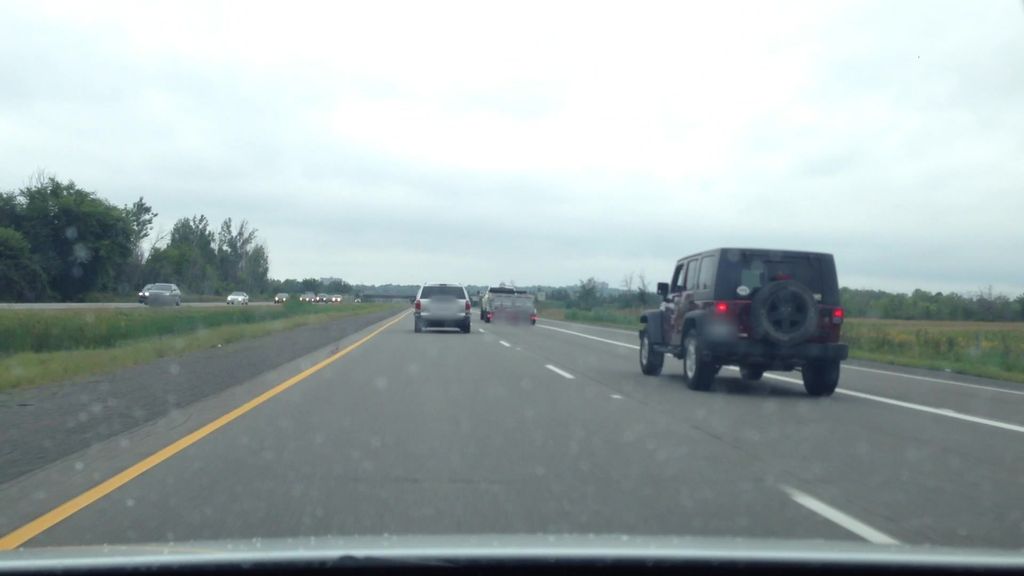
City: ottawa-gatineau